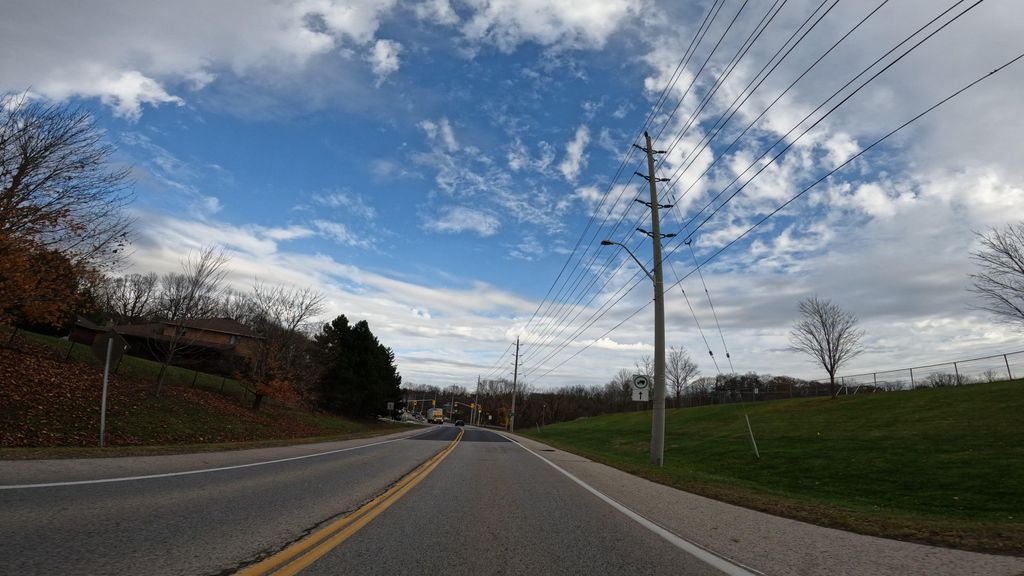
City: hamilton